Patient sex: M
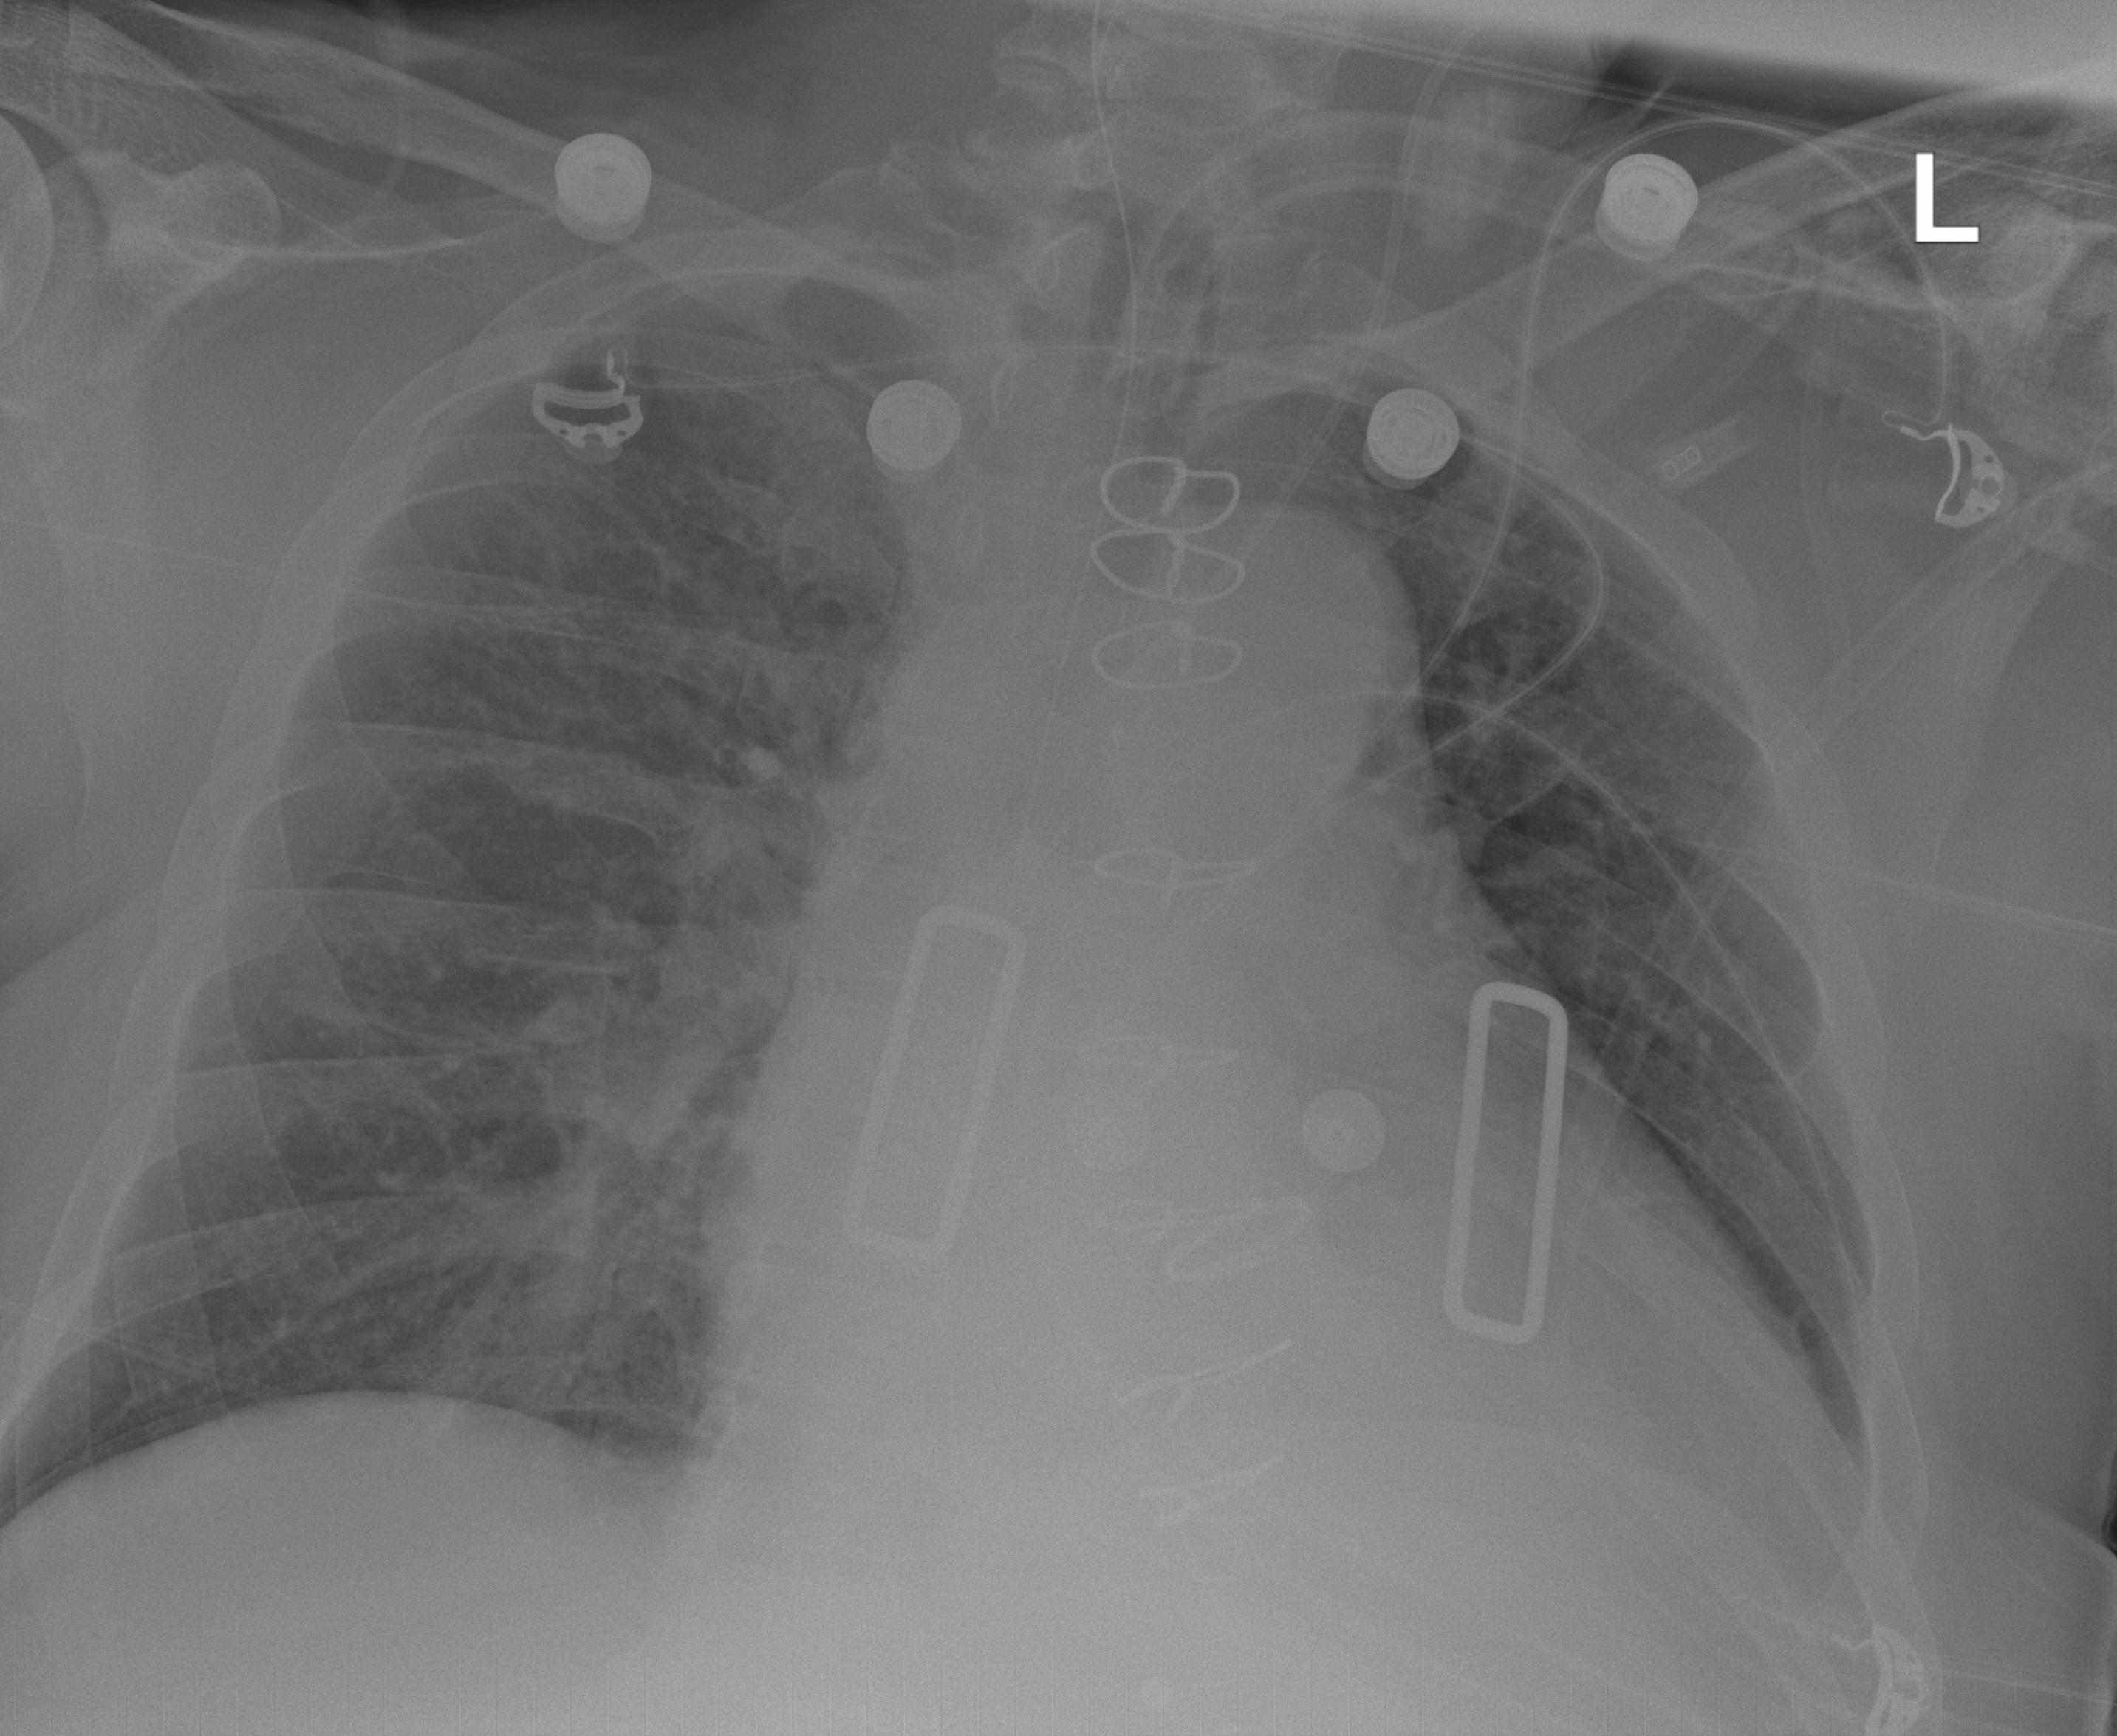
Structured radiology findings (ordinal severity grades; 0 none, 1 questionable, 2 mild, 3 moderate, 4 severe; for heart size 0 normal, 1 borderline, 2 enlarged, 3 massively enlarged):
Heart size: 3
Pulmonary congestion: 2
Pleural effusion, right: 0
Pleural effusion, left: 0
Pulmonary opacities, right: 0
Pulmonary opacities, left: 0
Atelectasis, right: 2
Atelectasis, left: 2